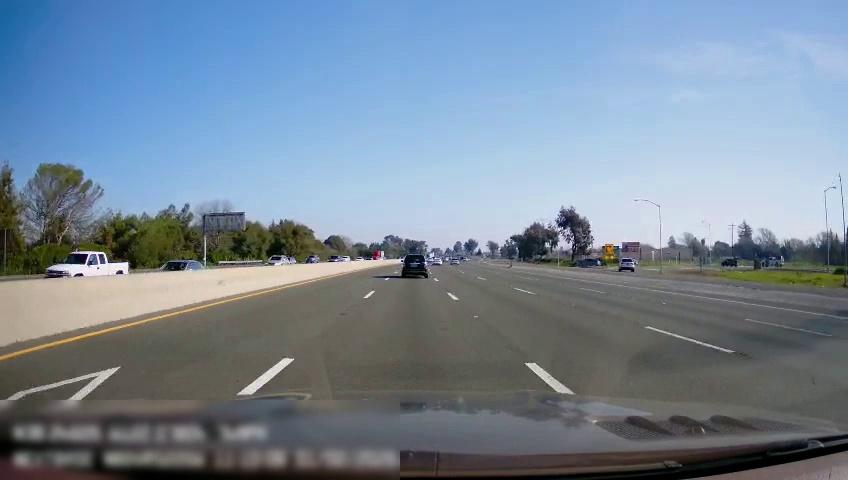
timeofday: Day
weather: Sunny
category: Drivable Space
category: Drivable Space
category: Vehicles | Car
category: Vehicles | SUV
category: Vehicles | SUV
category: Vehicles | Van
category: Vehicles | SUV
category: Vehicles | SUV
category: Vehicles | Truck
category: Vehicles | Car
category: Vehicles | Car
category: Vehicles | Car
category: Vehicles | Truck
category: Vehicles | Car
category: Vehicles | Truck
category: Vehicles | Truck
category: Lanes | Alternate Lane
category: Lanes | Current Lane
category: Lanes | Current Lane
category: Lanes | Alternate Lane
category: Lanes | Alternate Lane
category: Lanes | Alternate Lane
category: Traffic | Signs
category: Traffic | Signs
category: Traffic | Signs